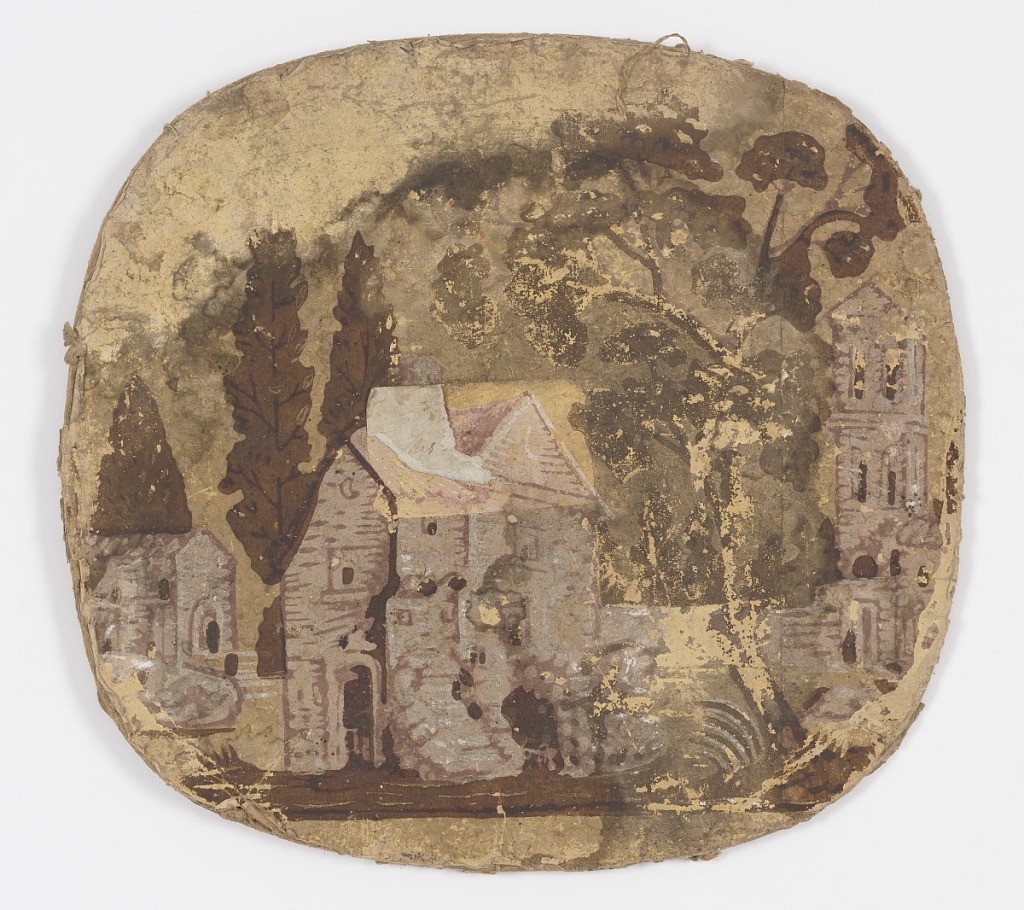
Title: Castles in Spain
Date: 1835
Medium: Block-printed paper, pasteboard support, varnish
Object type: Bandbox
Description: Pasteboard bandbox lid, rim missing. "Castles in Spain" pattern. Buildings and trees are printed in pink and browns on yellow background. The lid is small, only the central portion of complete pattern shown.